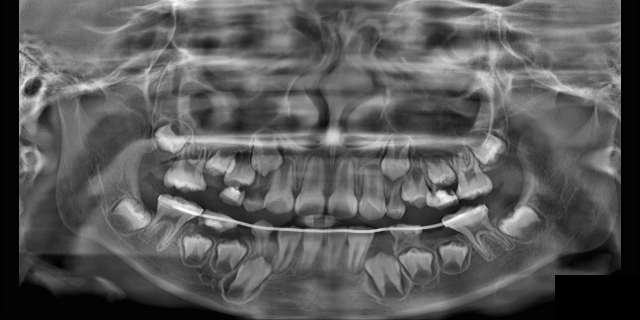
adult